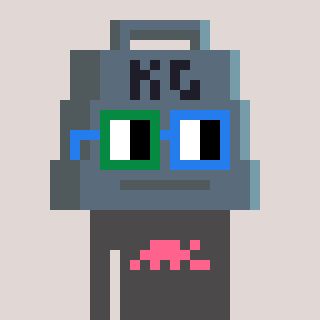
a pixel art character with square green and blue glasses, a weight-shaped head and a grayscale-colored body on a warm background